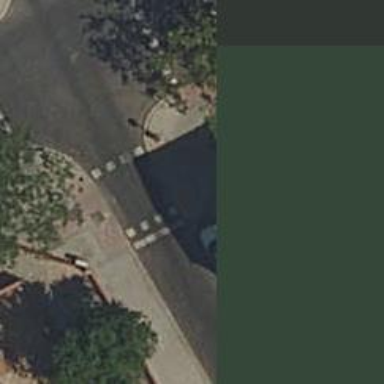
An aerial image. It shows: Zebra crossing with traffic signals. The crossing is marked by traffic lights.